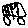
Label: car